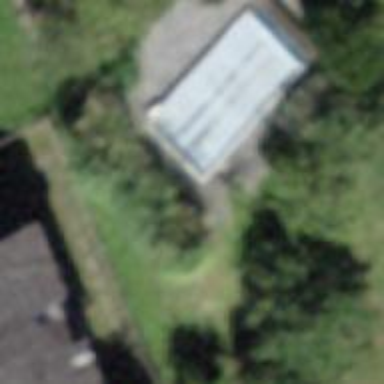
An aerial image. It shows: Outdoor swimming pool in leisure land area.